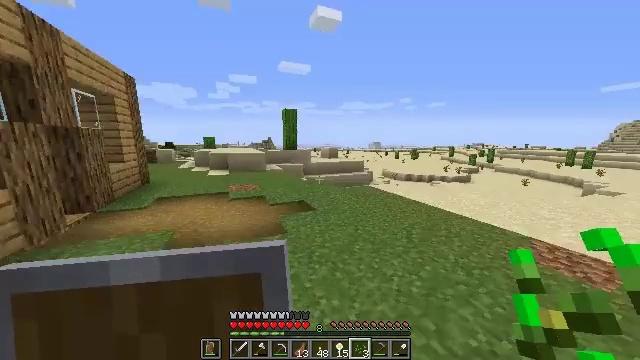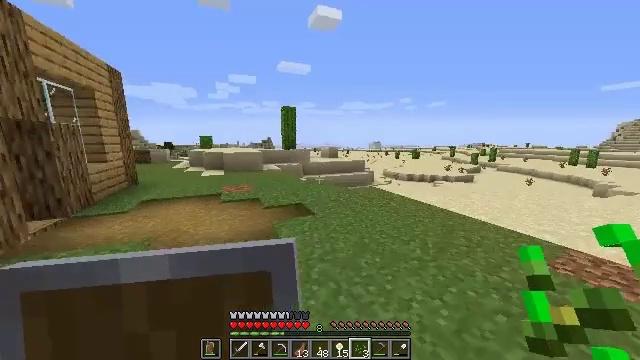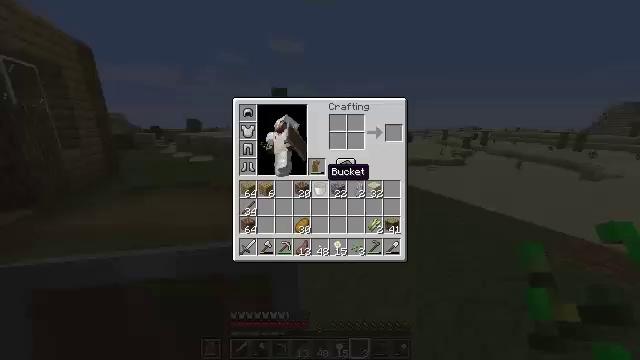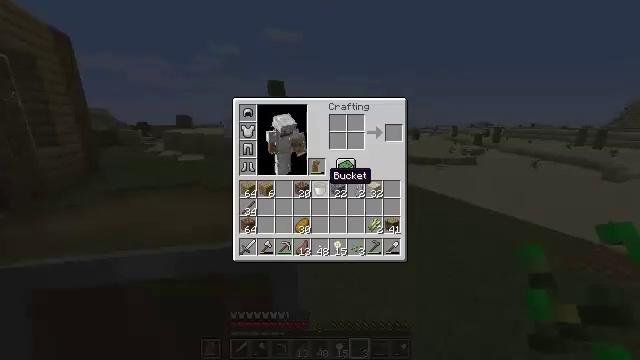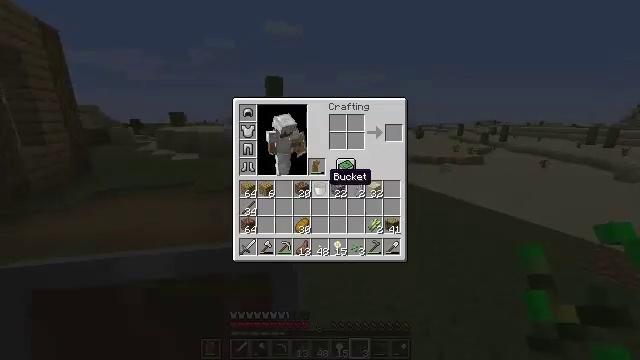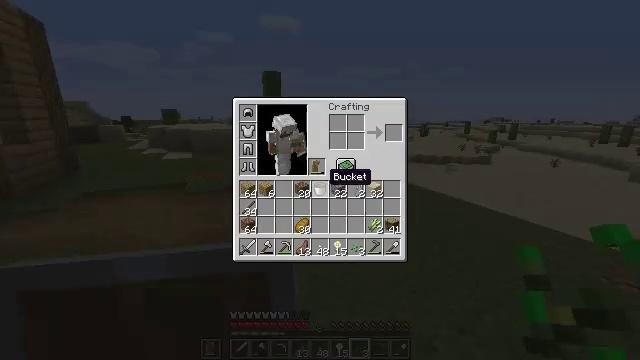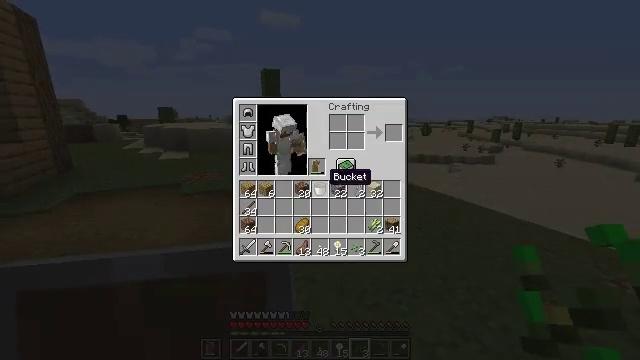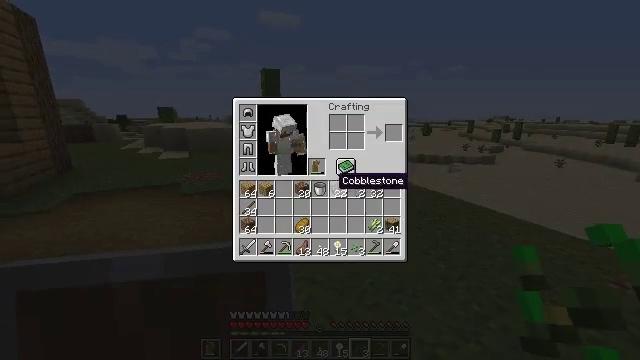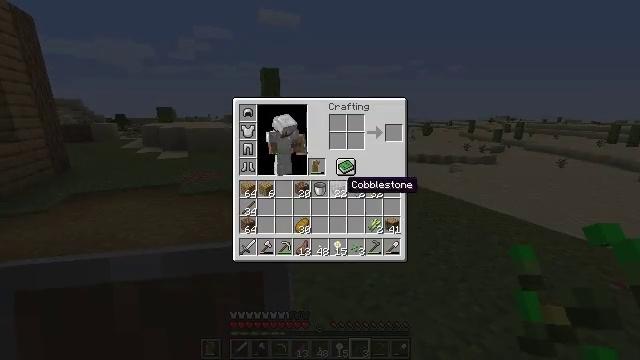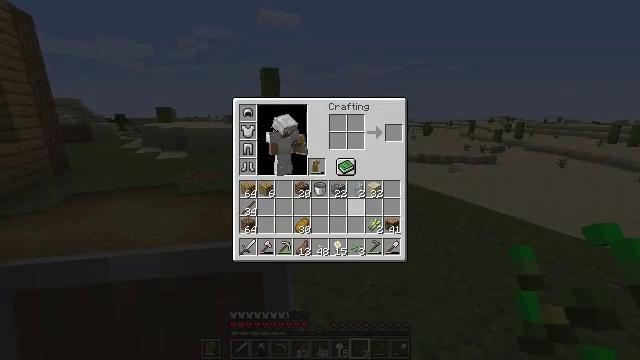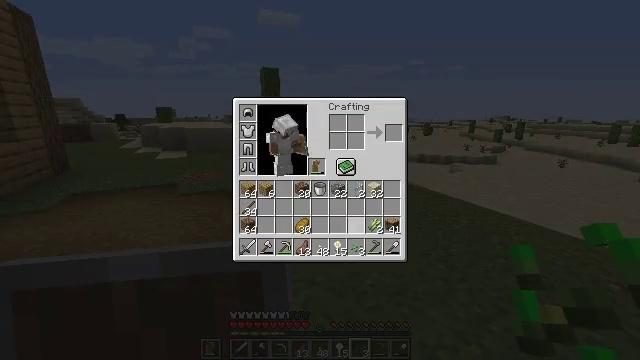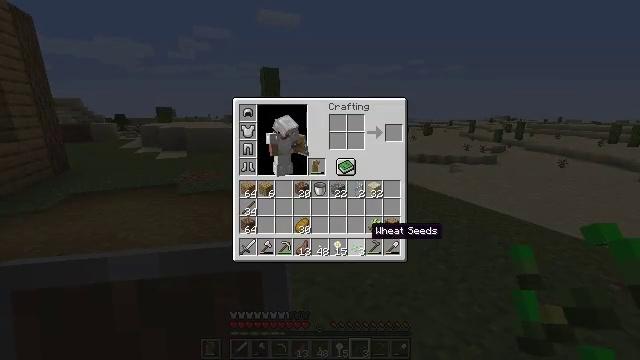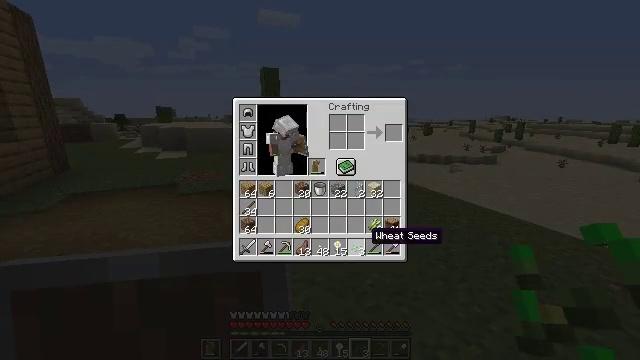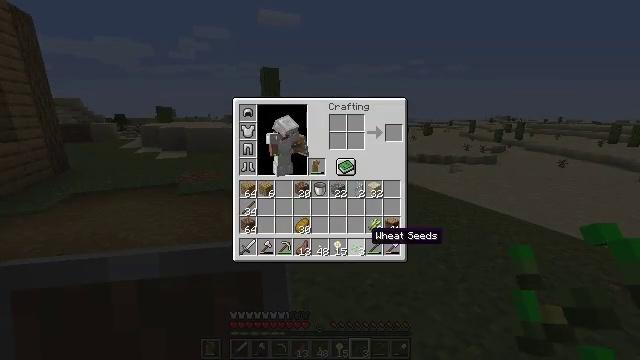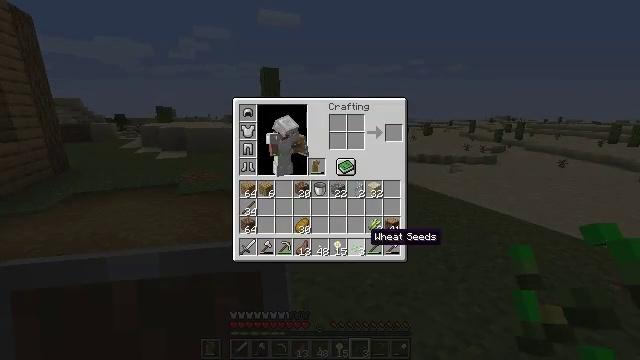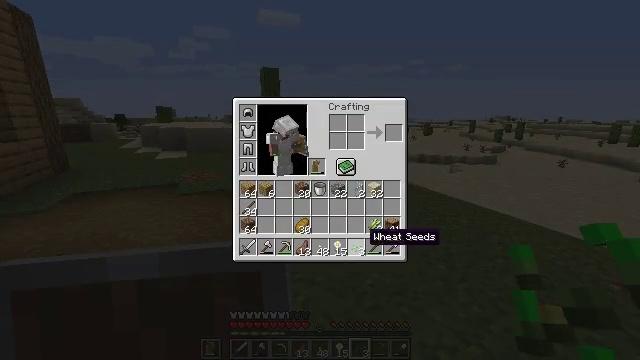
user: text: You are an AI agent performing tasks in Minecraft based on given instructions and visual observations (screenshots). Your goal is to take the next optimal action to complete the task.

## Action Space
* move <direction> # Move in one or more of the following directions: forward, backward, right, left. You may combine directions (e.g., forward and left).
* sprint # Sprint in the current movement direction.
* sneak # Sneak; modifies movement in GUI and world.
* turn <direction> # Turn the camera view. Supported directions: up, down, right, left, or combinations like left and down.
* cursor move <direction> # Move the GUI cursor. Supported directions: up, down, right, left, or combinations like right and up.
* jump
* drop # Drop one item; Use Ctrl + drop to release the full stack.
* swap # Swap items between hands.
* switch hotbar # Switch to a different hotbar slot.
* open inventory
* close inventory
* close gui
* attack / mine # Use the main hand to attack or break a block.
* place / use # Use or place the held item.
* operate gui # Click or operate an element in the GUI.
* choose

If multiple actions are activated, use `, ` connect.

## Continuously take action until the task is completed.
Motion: motion action
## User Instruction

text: Break the potted dead bush to collect it.
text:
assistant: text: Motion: move forward
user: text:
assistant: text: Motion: move forward, turn right and down, open inventory
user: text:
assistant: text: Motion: open inventory
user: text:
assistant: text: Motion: open inventory
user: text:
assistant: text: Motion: sneak
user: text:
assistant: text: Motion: sneak
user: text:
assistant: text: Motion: sneak, cursor move right
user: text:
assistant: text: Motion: sneak, cursor move right
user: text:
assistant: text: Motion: sneak, cursor move right and down
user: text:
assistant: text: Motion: sneak, cursor move right and down
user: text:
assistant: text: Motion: sneak
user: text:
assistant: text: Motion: sneak
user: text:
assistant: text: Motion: sneak
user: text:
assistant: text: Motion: sneak
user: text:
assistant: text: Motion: sneak
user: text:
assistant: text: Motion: sneak, operate gui
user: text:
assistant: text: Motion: sneak, operate gui
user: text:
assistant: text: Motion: sneak
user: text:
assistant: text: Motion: move forward, sneak, cursor move right, close inventory
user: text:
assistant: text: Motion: move forward, turn right and up, close inventory
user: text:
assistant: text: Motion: move forward, turn right and up
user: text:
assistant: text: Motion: move forward, turn right
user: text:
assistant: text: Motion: move forward, sprint
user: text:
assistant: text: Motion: move forward, sprint
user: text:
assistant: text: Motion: move forward, sprint
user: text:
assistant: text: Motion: move forward
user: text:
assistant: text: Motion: move forward
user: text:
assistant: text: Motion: move forward, jump
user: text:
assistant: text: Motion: move forward, jump
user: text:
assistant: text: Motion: move forward, jump